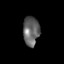
Tissue: skin
Cell type: Epithelial cells
Senescence score: 0.2623
Nuclear area (px): 465
Mean DAPI intensity: 101.138